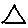
Label: triangle